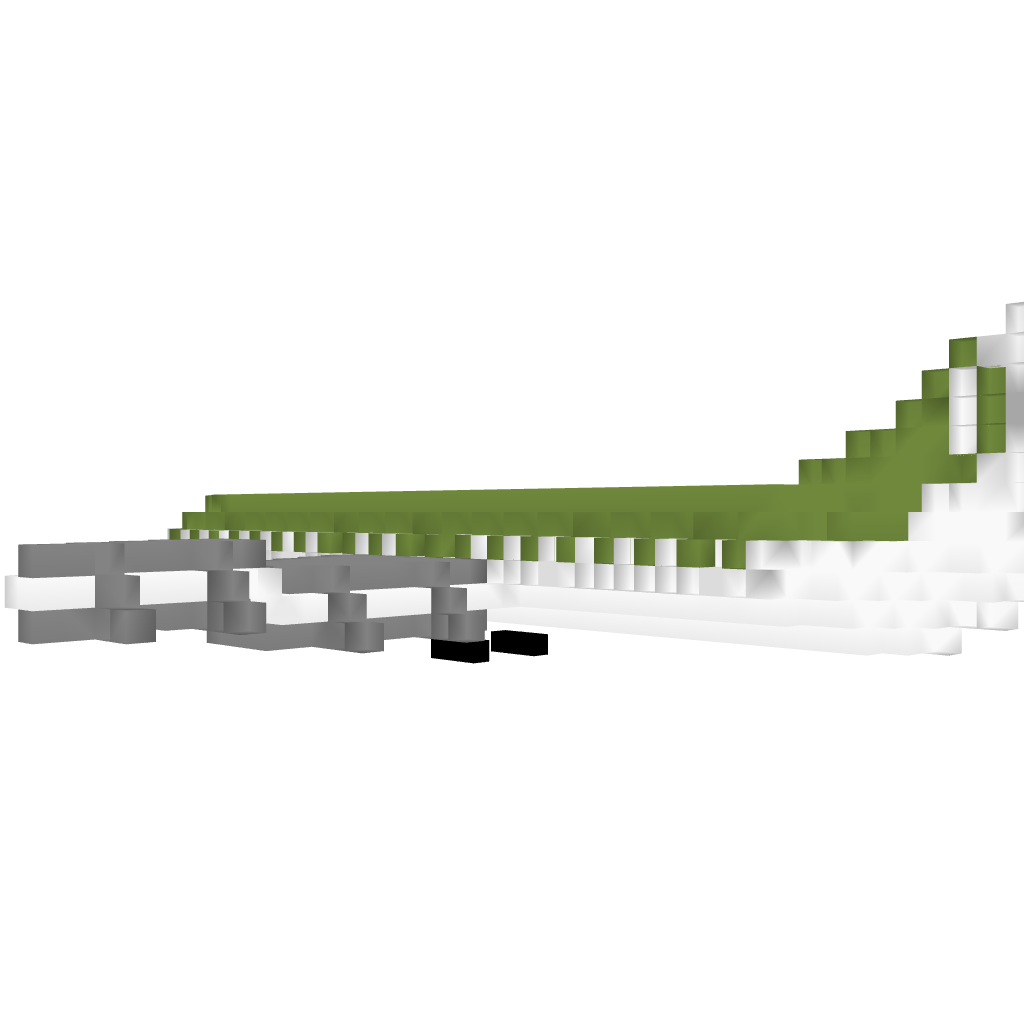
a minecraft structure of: Airplane (Airbus A310) 1.6.2 good quality